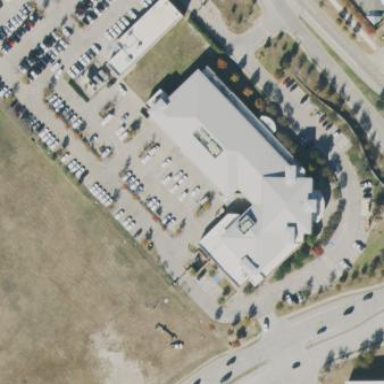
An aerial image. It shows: Civic building serving as police station.